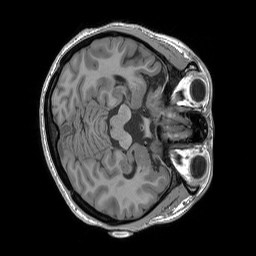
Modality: T1w
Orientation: axial